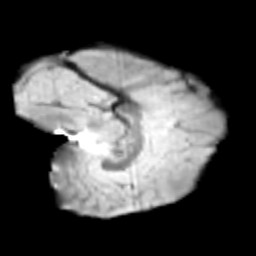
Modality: T2w
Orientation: sagittal
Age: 11
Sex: female
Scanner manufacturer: siemens
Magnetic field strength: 3 T
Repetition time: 3.8 s
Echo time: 0.07 s